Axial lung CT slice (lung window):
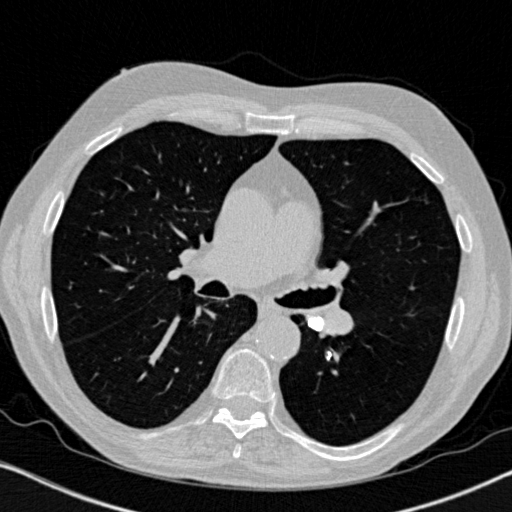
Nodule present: no